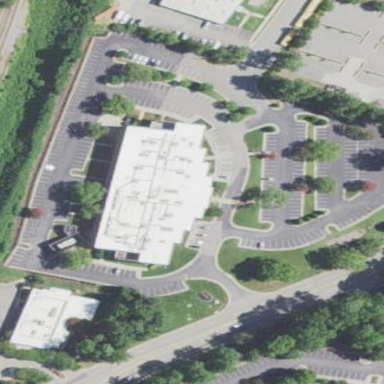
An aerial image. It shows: Commercial building.